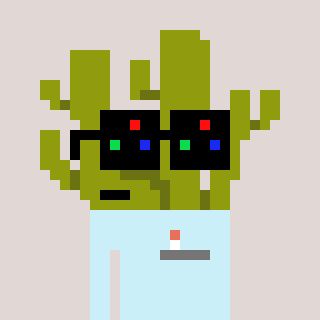
a pixel art character with square black sunglasses, a cactus-shaped head and a cold-colored body on a warm background